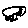
Label: cat